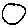
Label: circle